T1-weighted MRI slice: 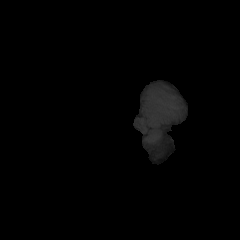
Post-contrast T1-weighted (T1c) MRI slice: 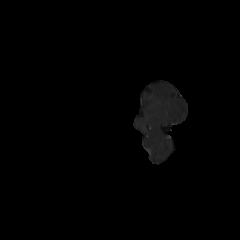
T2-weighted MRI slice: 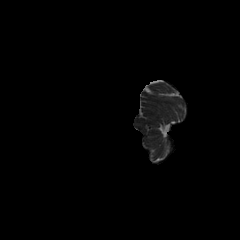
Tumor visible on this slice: no